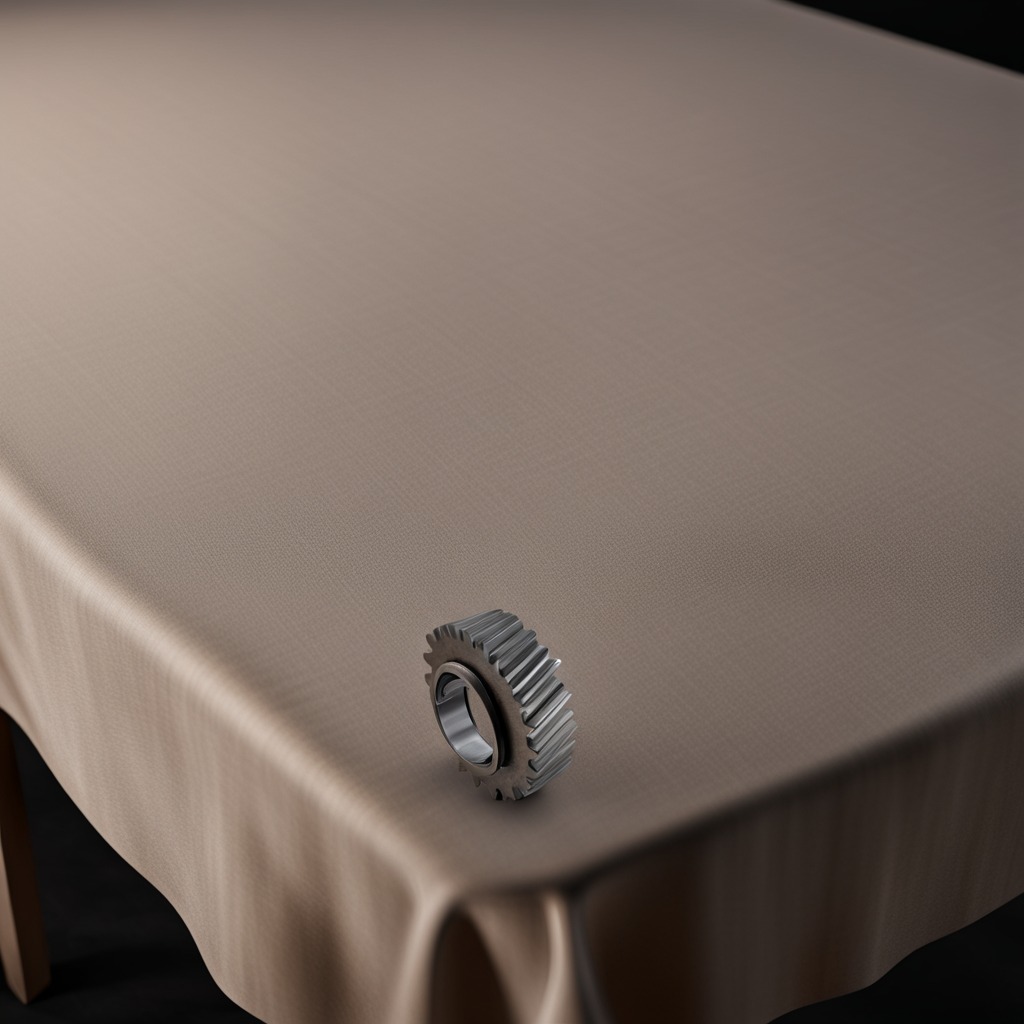
A steel gear with teeth is lying on a wooden table.